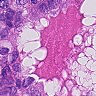
Metastatic tissue present: yes